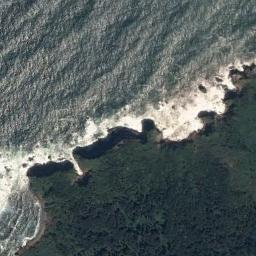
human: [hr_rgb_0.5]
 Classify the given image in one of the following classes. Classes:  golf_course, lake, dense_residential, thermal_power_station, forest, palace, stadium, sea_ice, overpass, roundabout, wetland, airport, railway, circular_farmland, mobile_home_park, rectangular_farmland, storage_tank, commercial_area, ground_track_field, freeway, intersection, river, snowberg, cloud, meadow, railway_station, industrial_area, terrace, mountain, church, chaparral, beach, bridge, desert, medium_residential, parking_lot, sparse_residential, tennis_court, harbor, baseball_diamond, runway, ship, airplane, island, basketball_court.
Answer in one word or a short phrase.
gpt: beach